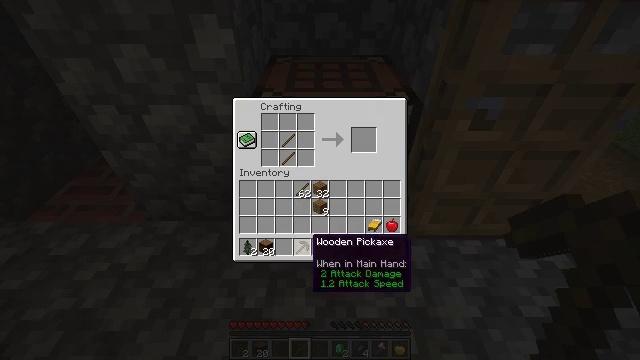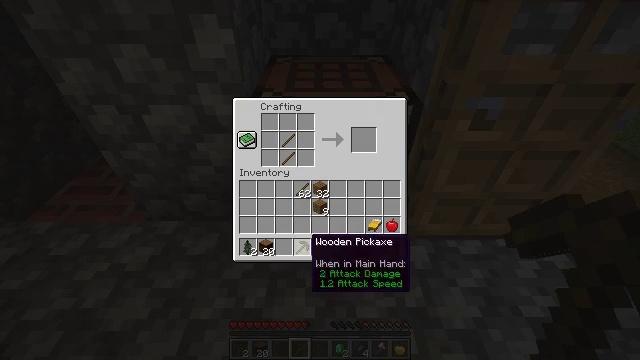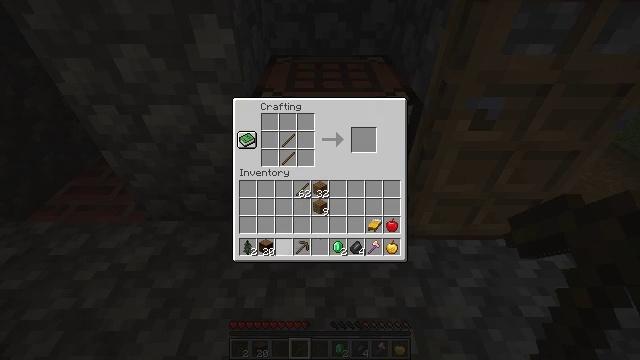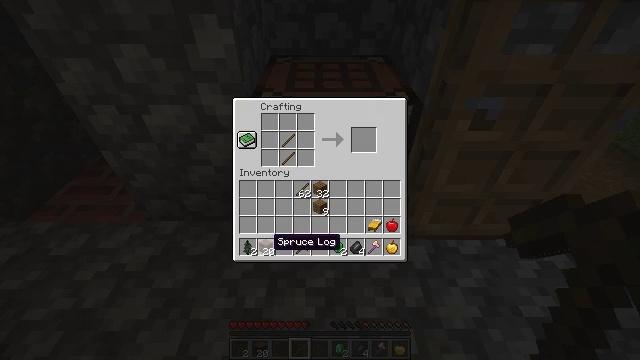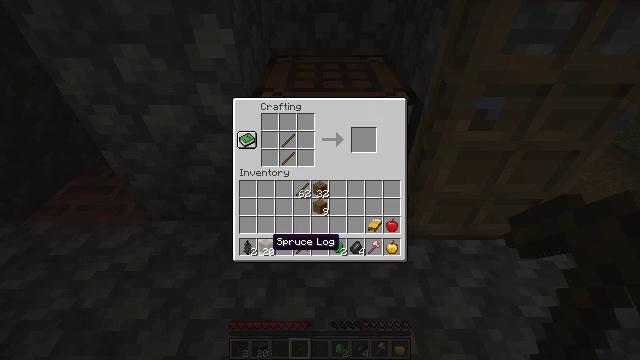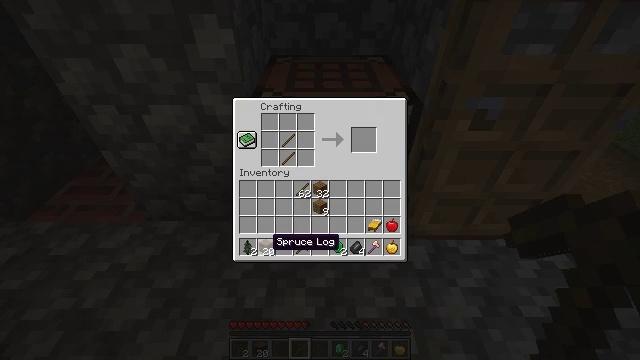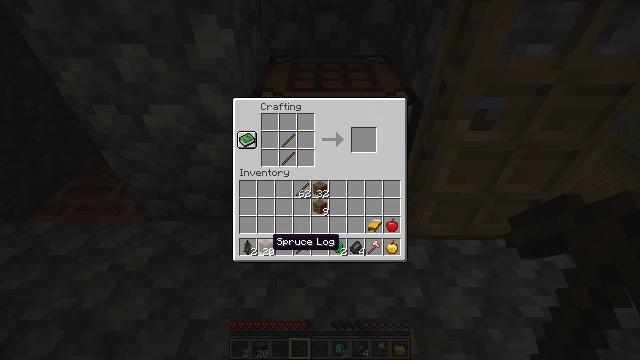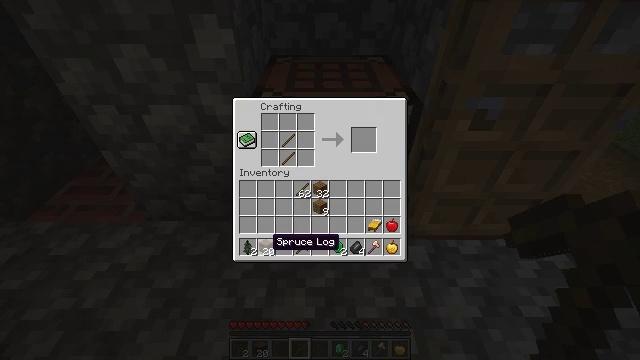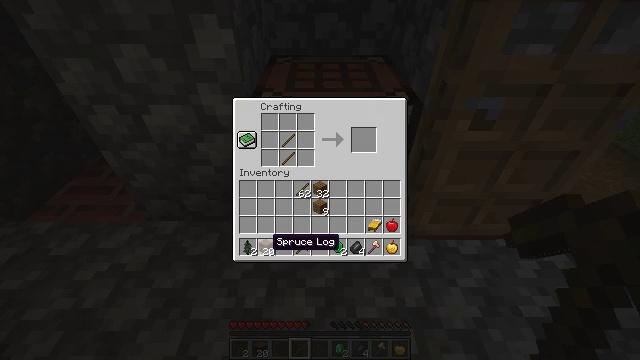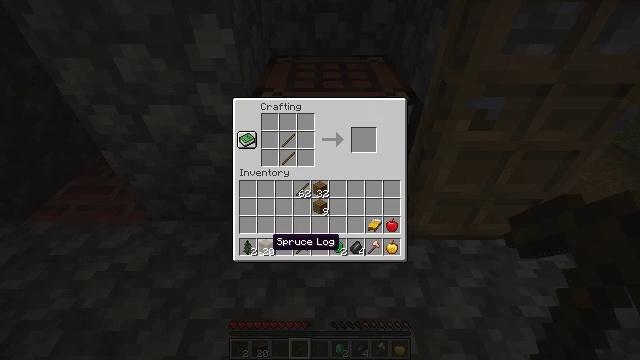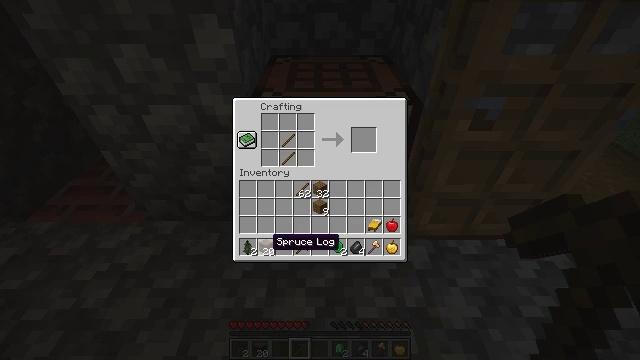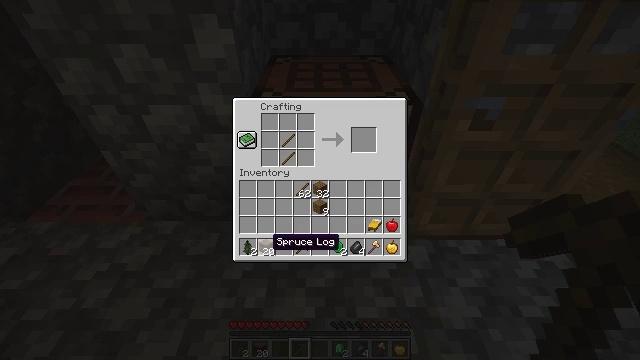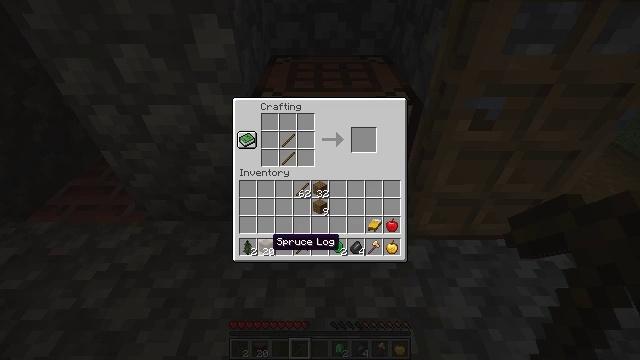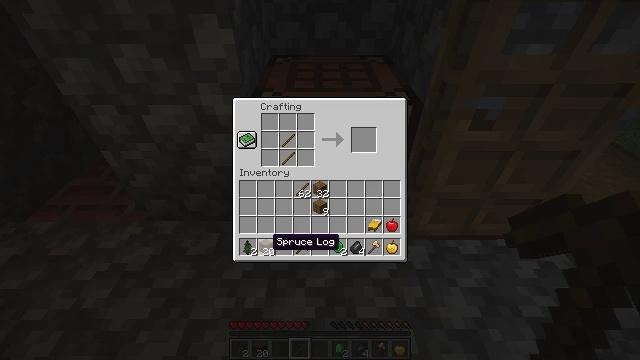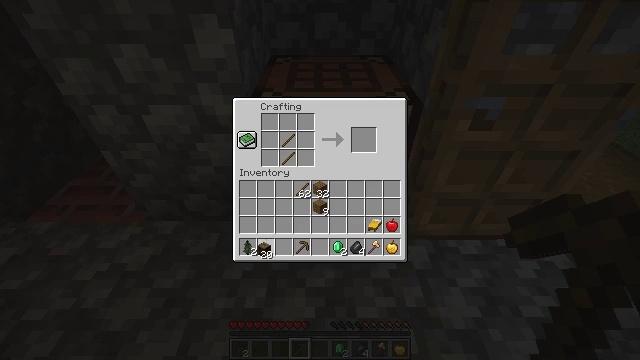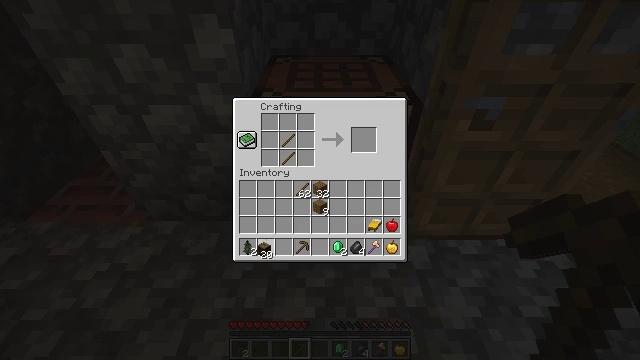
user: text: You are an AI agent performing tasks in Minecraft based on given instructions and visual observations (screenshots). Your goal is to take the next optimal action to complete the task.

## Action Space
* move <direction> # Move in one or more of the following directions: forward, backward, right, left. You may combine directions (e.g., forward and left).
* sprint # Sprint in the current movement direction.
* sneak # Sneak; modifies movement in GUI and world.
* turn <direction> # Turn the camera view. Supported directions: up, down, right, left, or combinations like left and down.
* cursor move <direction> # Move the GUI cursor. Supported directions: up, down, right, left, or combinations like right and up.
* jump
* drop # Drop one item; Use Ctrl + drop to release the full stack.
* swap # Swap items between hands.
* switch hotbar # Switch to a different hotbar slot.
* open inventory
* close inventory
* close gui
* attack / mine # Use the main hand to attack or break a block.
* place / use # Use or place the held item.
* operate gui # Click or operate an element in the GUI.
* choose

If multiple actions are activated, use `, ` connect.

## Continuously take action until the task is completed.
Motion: motion action
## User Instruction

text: Left click on the blast furnace to break it.
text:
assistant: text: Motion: no_op
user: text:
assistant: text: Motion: cursor move left
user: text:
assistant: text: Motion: cursor move left
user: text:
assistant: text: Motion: no_op
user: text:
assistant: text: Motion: no_op
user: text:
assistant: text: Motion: no_op
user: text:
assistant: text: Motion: no_op
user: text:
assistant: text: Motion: no_op
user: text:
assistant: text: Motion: no_op
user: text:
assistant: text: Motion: no_op
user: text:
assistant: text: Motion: no_op
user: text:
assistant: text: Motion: no_op
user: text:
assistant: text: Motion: no_op
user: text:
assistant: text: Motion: operate gui
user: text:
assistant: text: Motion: operate gui
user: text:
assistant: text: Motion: cursor move right and up
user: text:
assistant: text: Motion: cursor move right and up
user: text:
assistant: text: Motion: operate gui
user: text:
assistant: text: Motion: operate gui
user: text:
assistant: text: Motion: operate gui
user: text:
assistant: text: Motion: no_op
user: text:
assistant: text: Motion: no_op
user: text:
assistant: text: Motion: cursor move left and down
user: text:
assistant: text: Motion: cursor move left
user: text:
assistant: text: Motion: no_op
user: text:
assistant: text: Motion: no_op
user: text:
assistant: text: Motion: no_op
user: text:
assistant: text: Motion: no_op
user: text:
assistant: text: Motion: operate gui
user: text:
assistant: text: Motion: operate gui